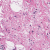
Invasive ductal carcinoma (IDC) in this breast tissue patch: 0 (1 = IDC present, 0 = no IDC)